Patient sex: F
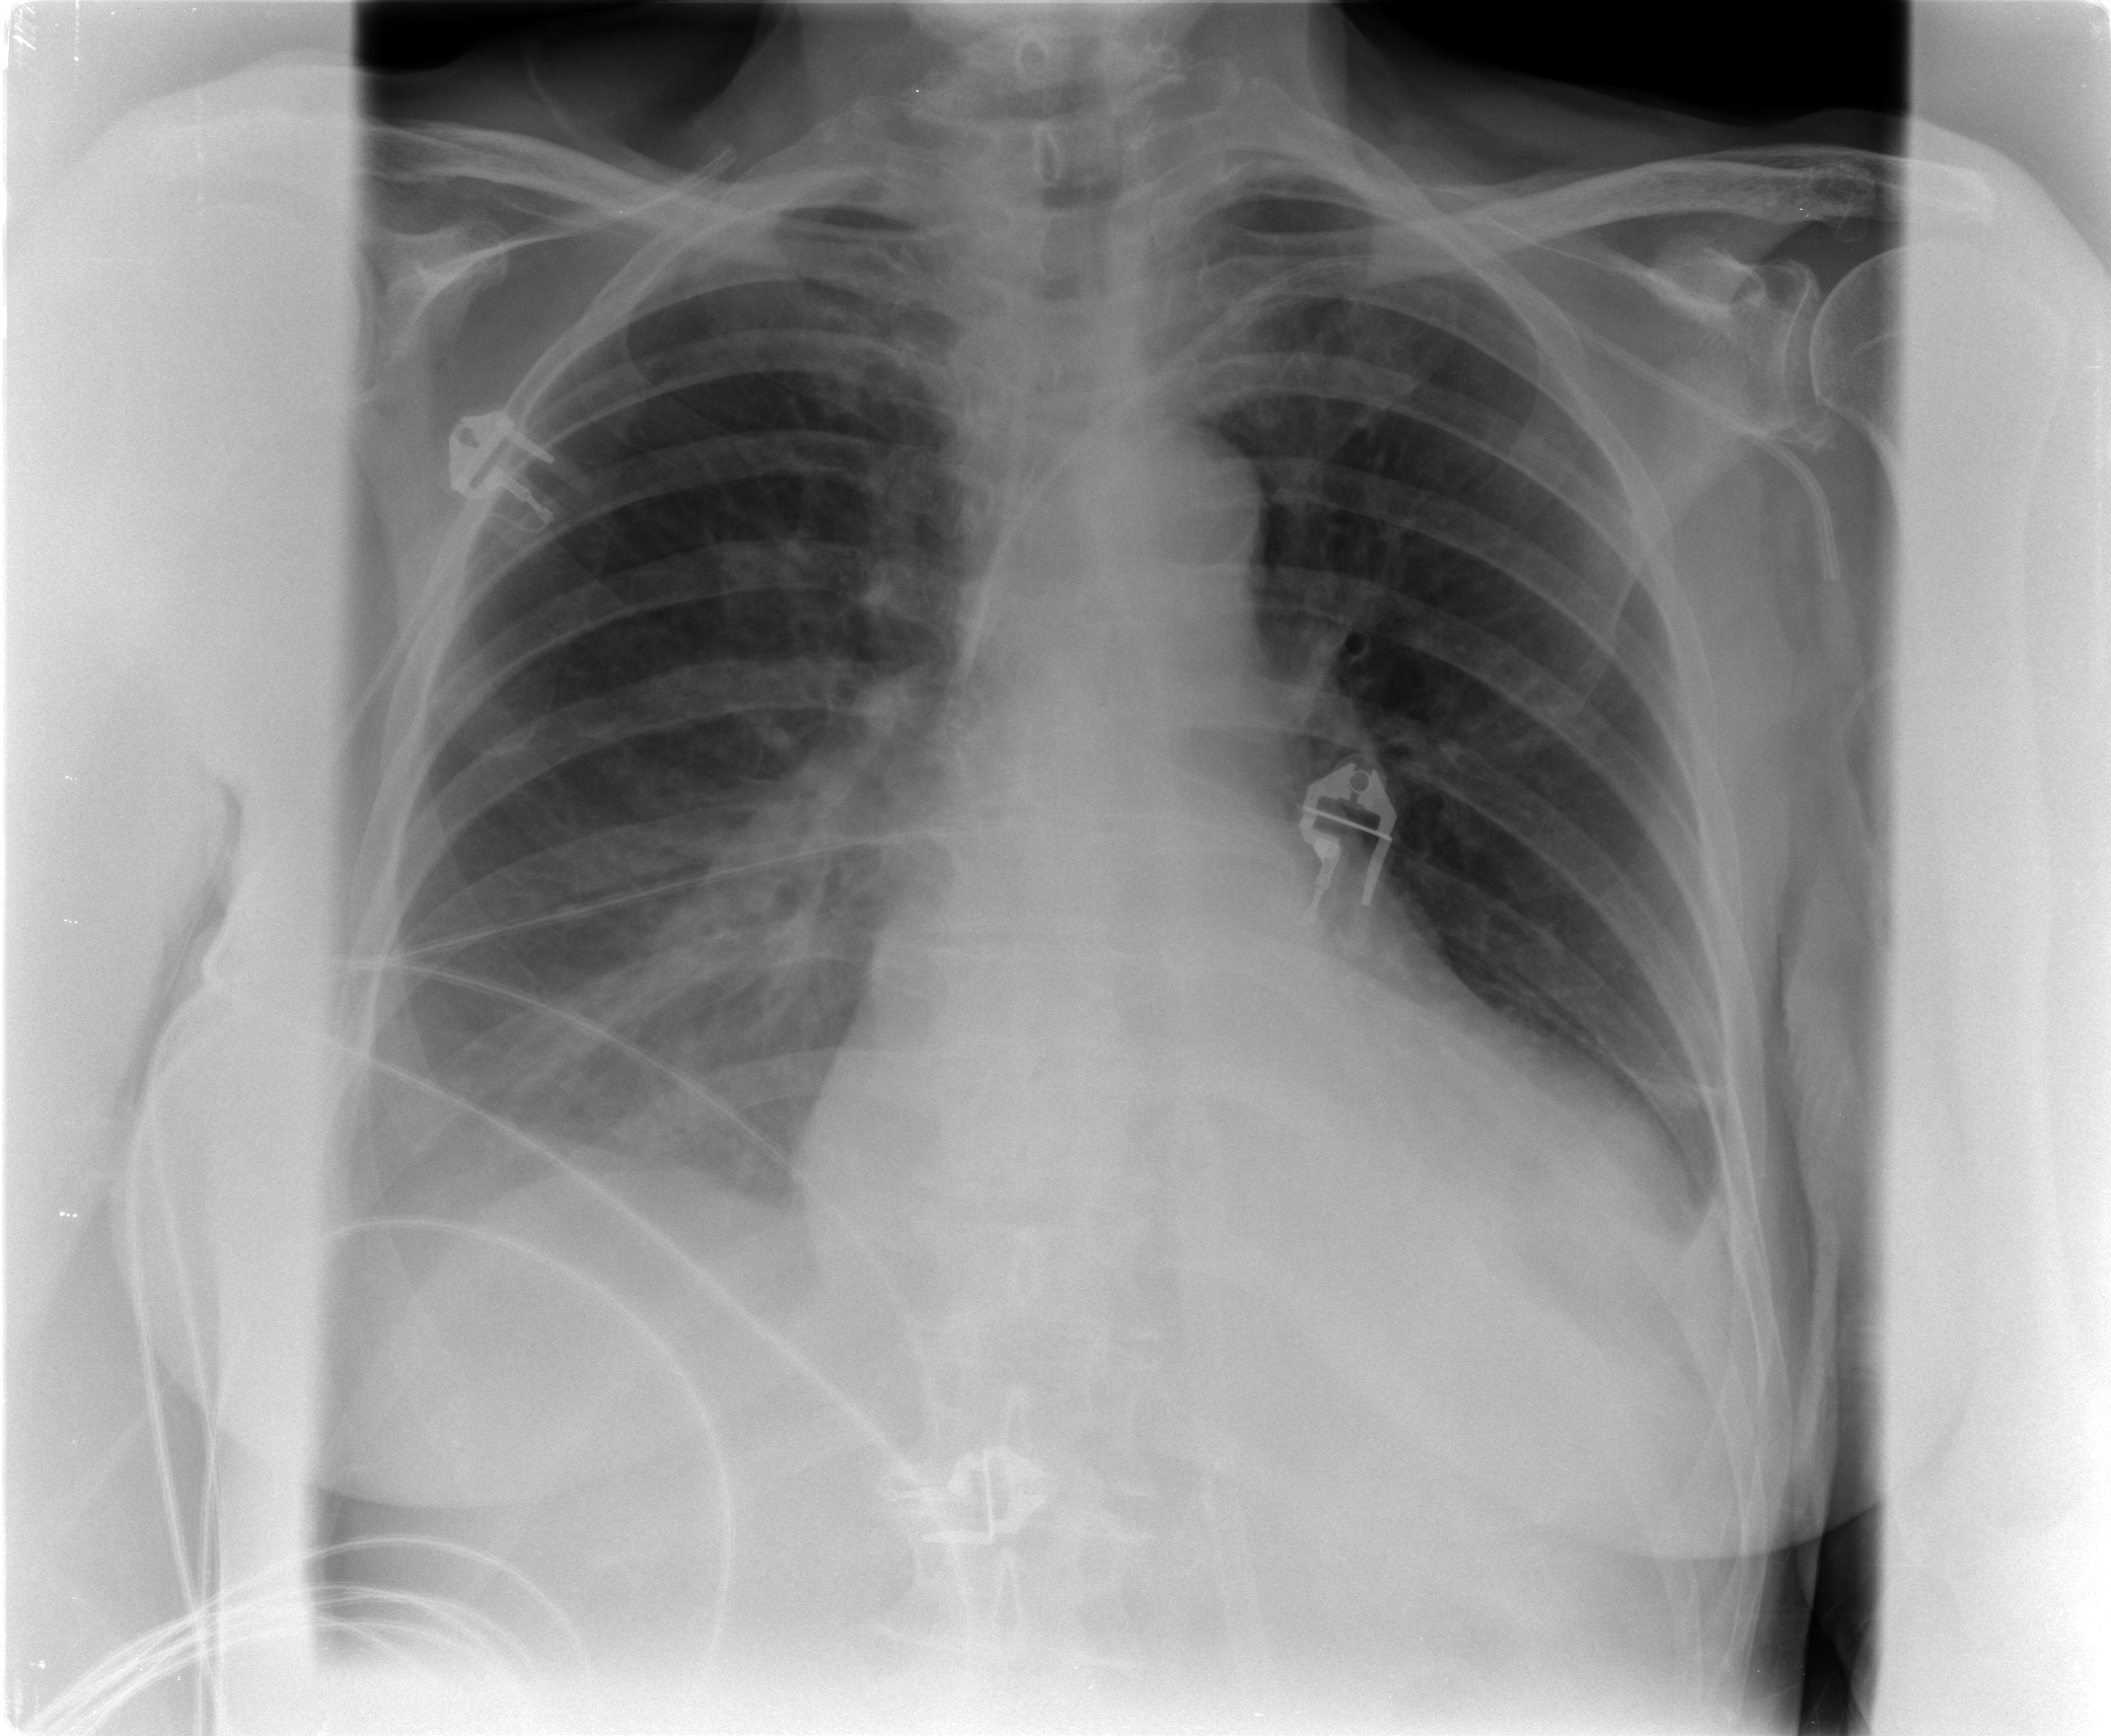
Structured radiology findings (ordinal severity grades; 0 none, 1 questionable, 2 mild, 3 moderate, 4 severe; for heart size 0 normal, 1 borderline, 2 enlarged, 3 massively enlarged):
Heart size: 2
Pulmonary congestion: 1
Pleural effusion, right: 2
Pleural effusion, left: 2
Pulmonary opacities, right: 1
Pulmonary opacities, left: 2
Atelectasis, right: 2
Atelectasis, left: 1